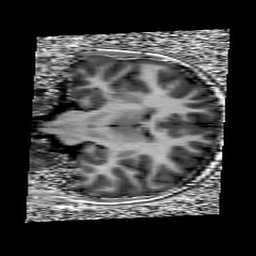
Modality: UNIT1
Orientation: coronal
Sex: male
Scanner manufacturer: siemens
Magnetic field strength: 3 T
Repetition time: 5 s
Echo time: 0.00355 s